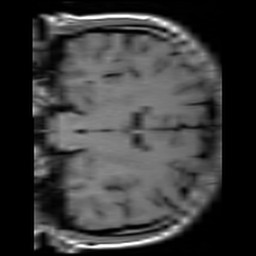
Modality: T1w
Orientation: coronal
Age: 19
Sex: female
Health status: healthy
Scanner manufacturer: siemens
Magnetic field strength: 3 T
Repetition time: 4.1 s
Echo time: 0.0085 s